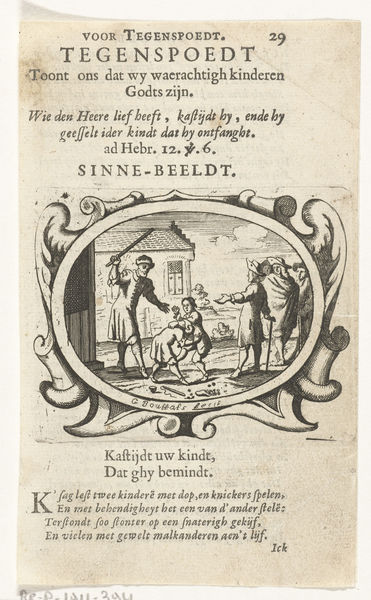
Titel: Tegenspoed toont ons dat wij echt Gods kinderen zijn
Künstler: Gaspar Bouttats
Standort: Amsterdam
Institution: Rijksmuseum
Schlagwörter: fight, hat, men, white, black, woman, cloud, fighting, man, house, german, roof, death, boy, child, oval, illustration, letter, clothes, gable, book, cane, dutch, stick, page, skeleton, wing, boys, point, words, beating, title, lesson, hit, beat, tegenspoedt, sinne-beeledt, beadting, sinne